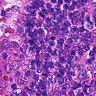
Metastatic tissue present: no